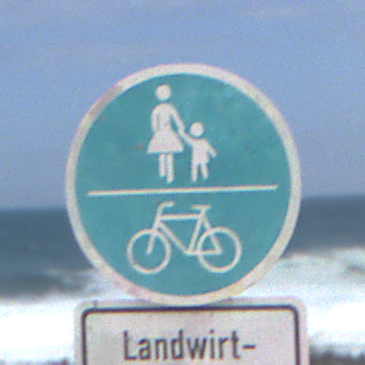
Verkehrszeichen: GemeinsamerGehUndRadweg
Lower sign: BesondereFahrzeugeUndTransportgueter6
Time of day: Midday
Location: Outdoor (Nature)
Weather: PartlyCloudy
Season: NotSpecified
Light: Natural